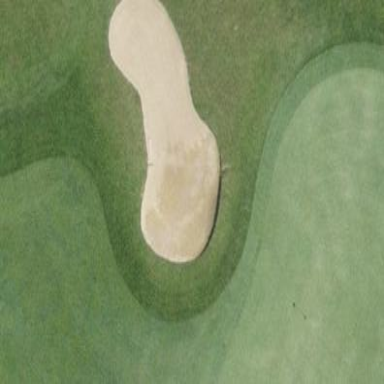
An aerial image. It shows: Bunker on golf course.